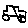
Label: car